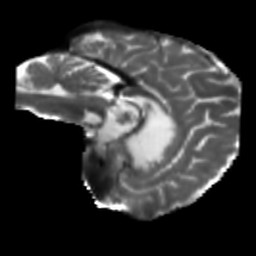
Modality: T2w
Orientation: sagittal
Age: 46
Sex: male
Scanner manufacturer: siemens
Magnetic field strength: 3 T
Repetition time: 5.47 s
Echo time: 0.0854 s